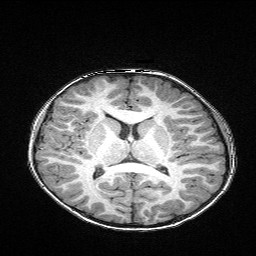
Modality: T1w
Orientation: coronal